Question: I've made a class (code below) that handles the creation of a "matching" quiz item on a test, this is the output:

It works fine.
However, in order to get it , I have to put the for at least 300 counts between the random shuffling of the two columns, anything lower than 300 returns both columns sorted in the same order, as if it is using the same seed for randomness:
'''
LeftDisplayIndexes.Shuffle();
Thread.Sleep(300);
RightDisplayIndexes.Shuffle();
'''
'''
using System.Collections.Generic;
using System;
using System.Threading;
namespace TestSort727272
{
class Program
{
static void Main(string[] args)
{
MatchingItems matchingItems = new MatchingItems();
matchingItems.Add("one", "111");
matchingItems.Add("two", "222");
matchingItems.Add("three", "333");
matchingItems.Add("four", "444");
matchingItems.Setup();
matchingItems.DisplayTest();
matchingItems.DisplayAnswers();
Console.ReadLine();
}
}
public class MatchingItems
{
public List<MatchingItem> Collection { get; set; }
public List<int> LeftDisplayIndexes { get; set; }
public List<int> RightDisplayIndexes { get; set; }
private char[] _numbers = { '1', '2', '3', '4', '5', '6', '7', '8' };
private char[] _letters = { 'a', 'b', 'c', 'd', 'e', 'f', 'g', 'h' };
public MatchingItems()
{
Collection = new List<MatchingItem>();
LeftDisplayIndexes = new List<int>();
RightDisplayIndexes = new List<int>();
}
public void Add(string leftText, string rightText)
{
MatchingItem matchingItem = new MatchingItem(leftText, rightText);
Collection.Add(matchingItem);
LeftDisplayIndexes.Add(Collection.Count - 1);
RightDisplayIndexes.Add(Collection.Count - 1);
}
public void DisplayTest()
{
Console.WriteLine("");
Console.WriteLine("--TEST:-------------------------");
for (int i = 0; i < Collection.Count; i++)
{
int leftIndex = LeftDisplayIndexes[i];
int rightIndex = RightDisplayIndexes[i];
Console.WriteLine("{0}. {1,-12}{2}. {3}", _numbers[i], Collection[leftIndex].LeftText, _letters[i], Collection[rightIndex].RightText);
}
}
public void DisplayAnswers()
{
Console.WriteLine("");
Console.WriteLine("--ANSWERS:-------------------------");
for (int i = 0; i < Collection.Count; i++)
{
string leftLabel = _numbers[i].ToString();
int leftIndex = LeftDisplayIndexes[i];
int rightIndex = RightDisplayIndexes.IndexOf(leftIndex);
string answerLabel = _letters[rightIndex].ToString();
Console.WriteLine("{0}. {1}", leftLabel, answerLabel);
}
}
public void Setup()
{
do
{
LeftDisplayIndexes.Shuffle();
Thread.Sleep(300);
RightDisplayIndexes.Shuffle();
} while (SomeLinesAreMatched());
}
private bool SomeLinesAreMatched()
{
for (int i = 0; i < LeftDisplayIndexes.Count; i++)
{
int leftIndex = LeftDisplayIndexes[i];
int rightIndex = RightDisplayIndexes[i];
if (leftIndex == rightIndex)
return true;
}
return false;
}
public void DisplayAsAnswer(int numberedIndex)
{
Console.WriteLine("");
Console.WriteLine("--ANSWER TO {0}:-------------------------", _numbers[numberedIndex]);
for (int i = 0; i < Collection.Count; i++)
{
int leftIndex = LeftDisplayIndexes[i];
int rightIndex = RightDisplayIndexes[i];
Console.WriteLine("{0}. {1,-12}{2}. {3}", _numbers[i], Collection[leftIndex].LeftText, _letters[i], Collection[rightIndex].RightText);
}
}
}
public class MatchingItem
{
public string LeftText { get; set; }
public string RightText { get; set; }
public MatchingItem(string leftText, string rightText)
{
LeftText = leftText;
RightText = rightText;
}
}
public static class Helpers
{
public static void Shuffle<T>(this IList<T> list)
{
Random rng = new Random();
int n = list.Count;
while (n > 1)
{
n--;
int k = rng.Next(n + 1);
T value = list[k];
list[k] = list[n];
list[n] = value;
}
}
}
}
'''
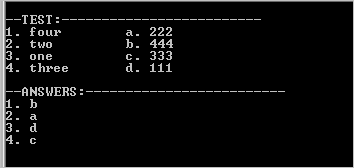
Answer: Only make one instance of the Random class. When you call it without a constructor it grabs a random seed from the computer clock, so you could get the same one twice.
'''
public static class Helpers
{
static Random rng = new Random();
public static void Shuffle<T>(this IList<T> list)
{
int n = list.Count;
while (n > 1)
{
n--;
int k = rng.Next(n + 1);
T value = list[k];
list[k] = list[n];
list[n] = value;
}
}
}
'''